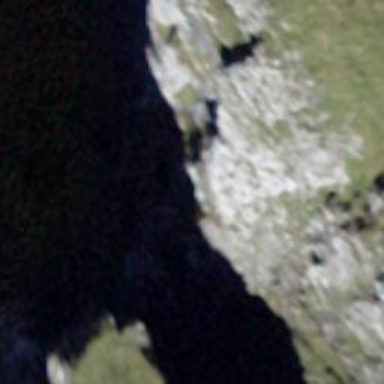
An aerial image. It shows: Cliff in nature.